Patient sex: M
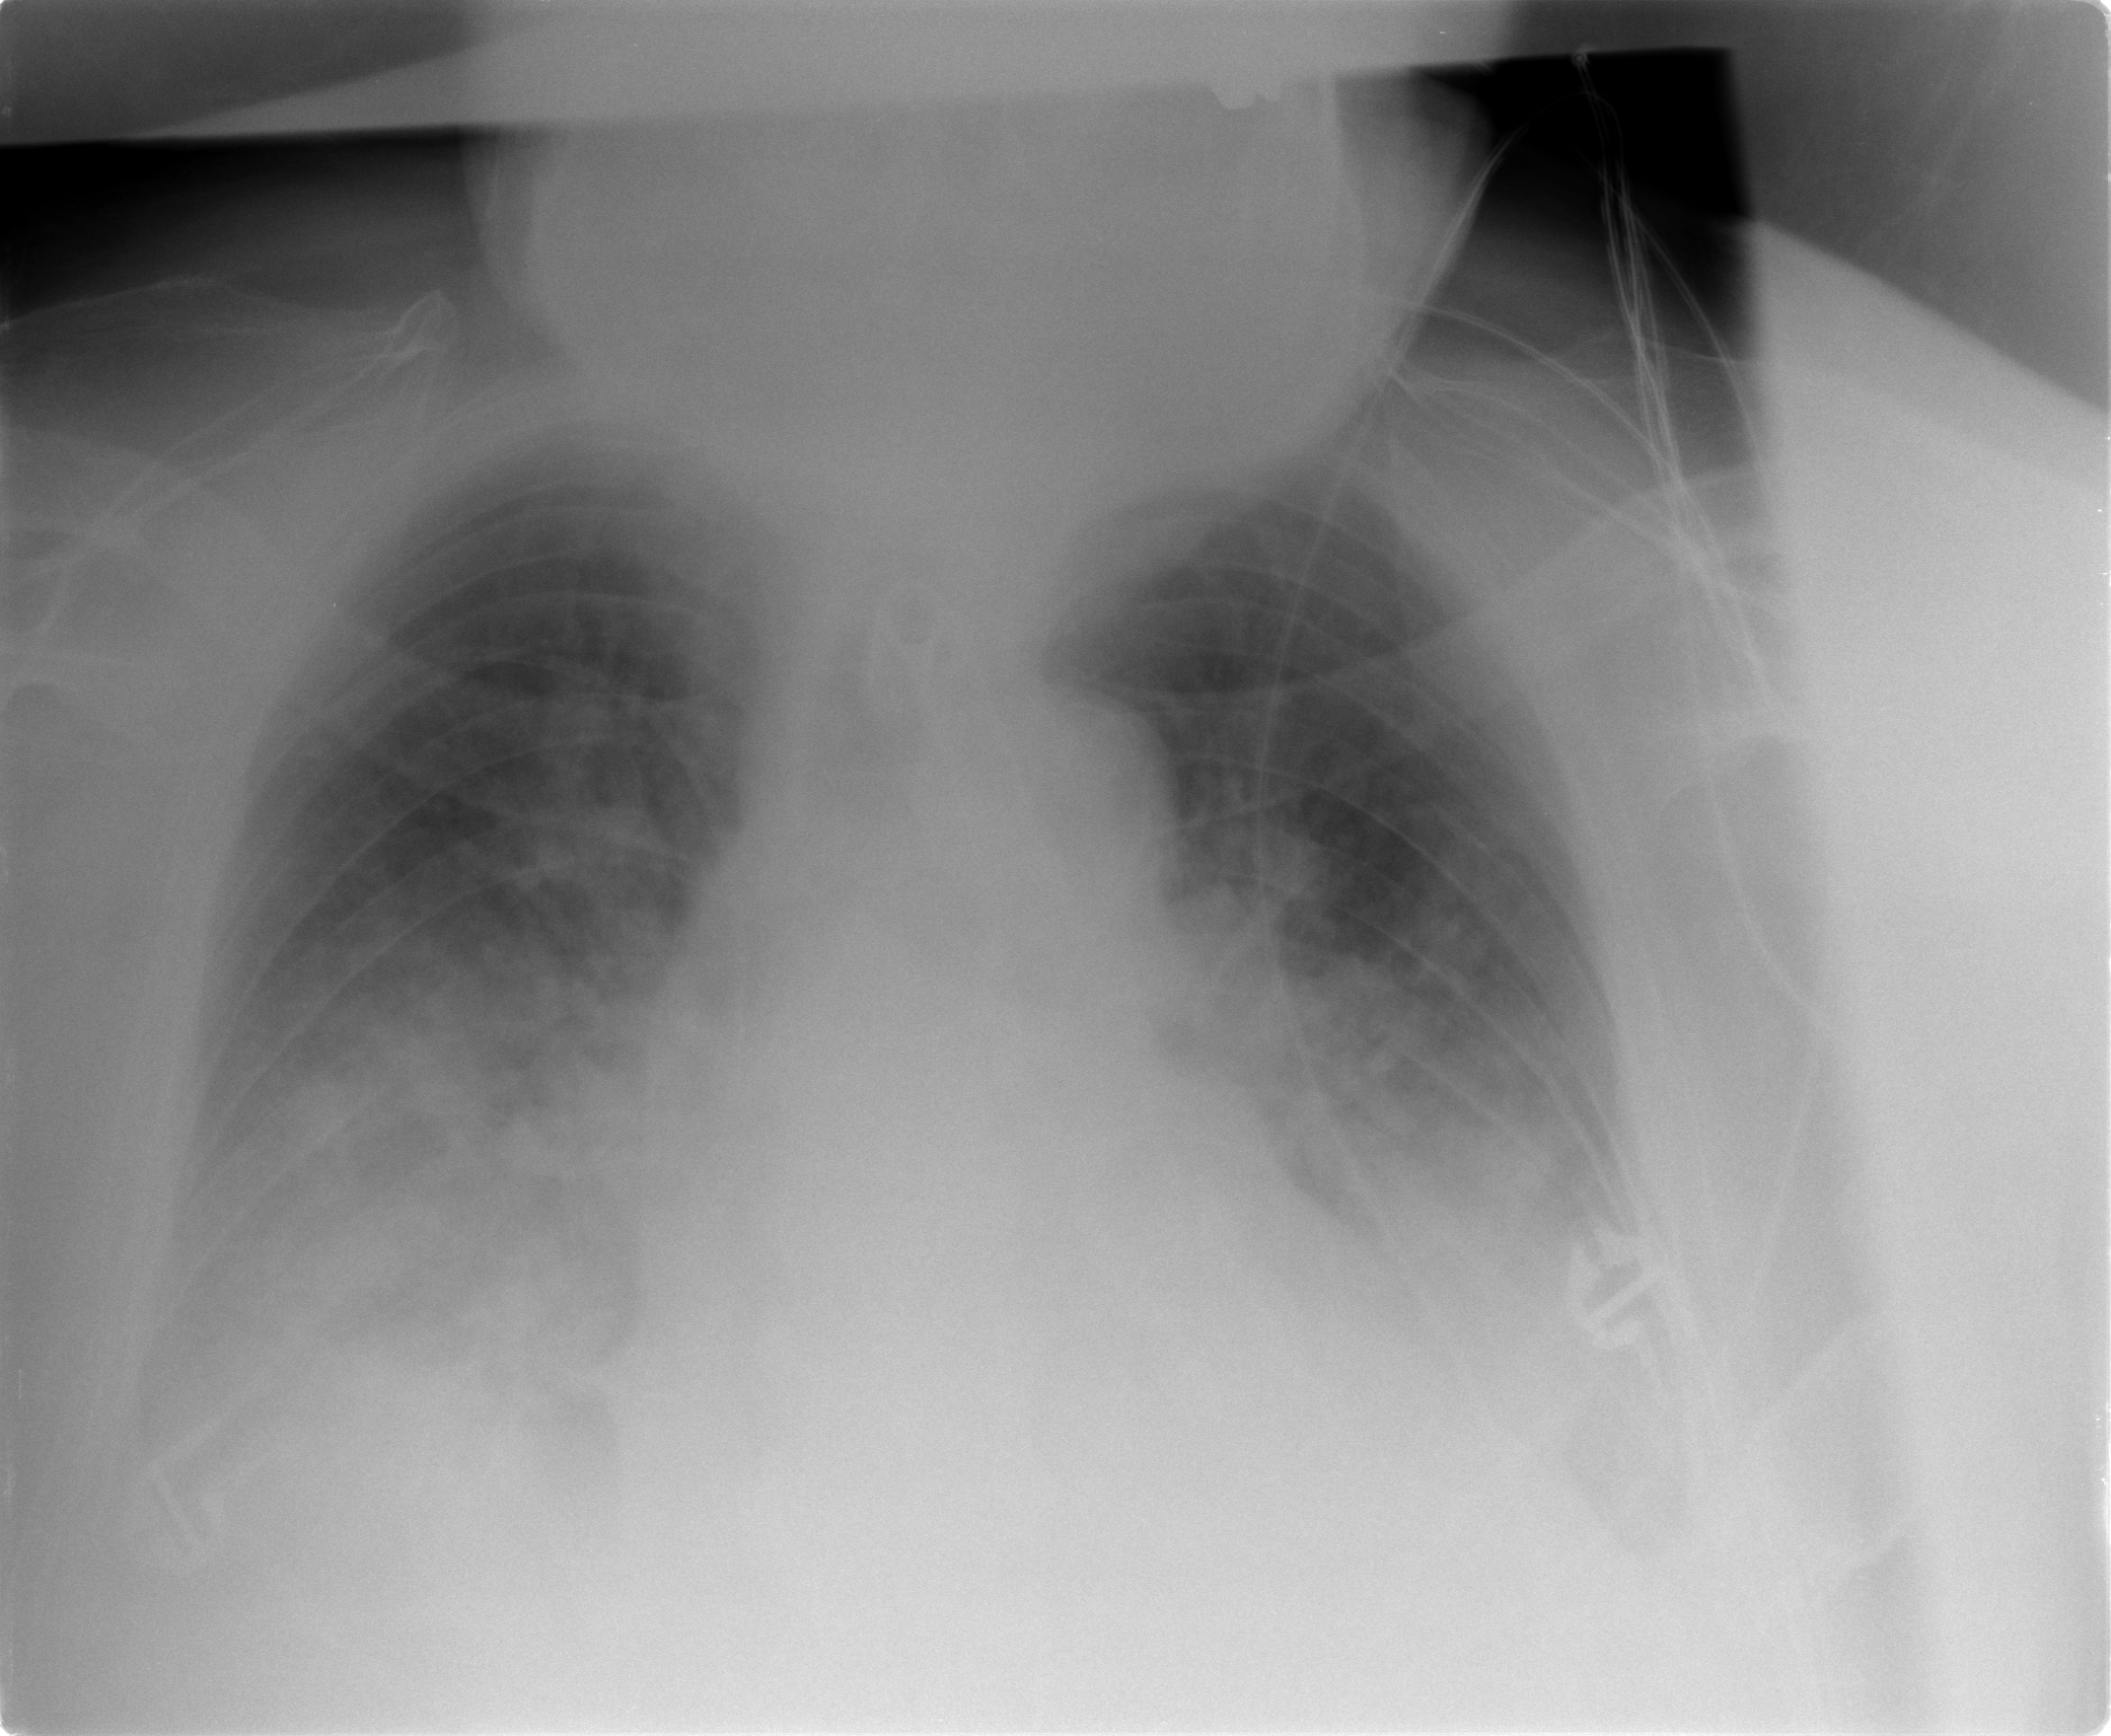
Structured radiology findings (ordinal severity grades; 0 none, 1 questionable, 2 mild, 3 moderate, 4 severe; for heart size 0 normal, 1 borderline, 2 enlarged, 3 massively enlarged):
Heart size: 2
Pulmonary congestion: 2
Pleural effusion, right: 2
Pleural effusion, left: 2
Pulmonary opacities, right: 3
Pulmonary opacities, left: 3
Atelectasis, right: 2
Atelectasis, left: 2